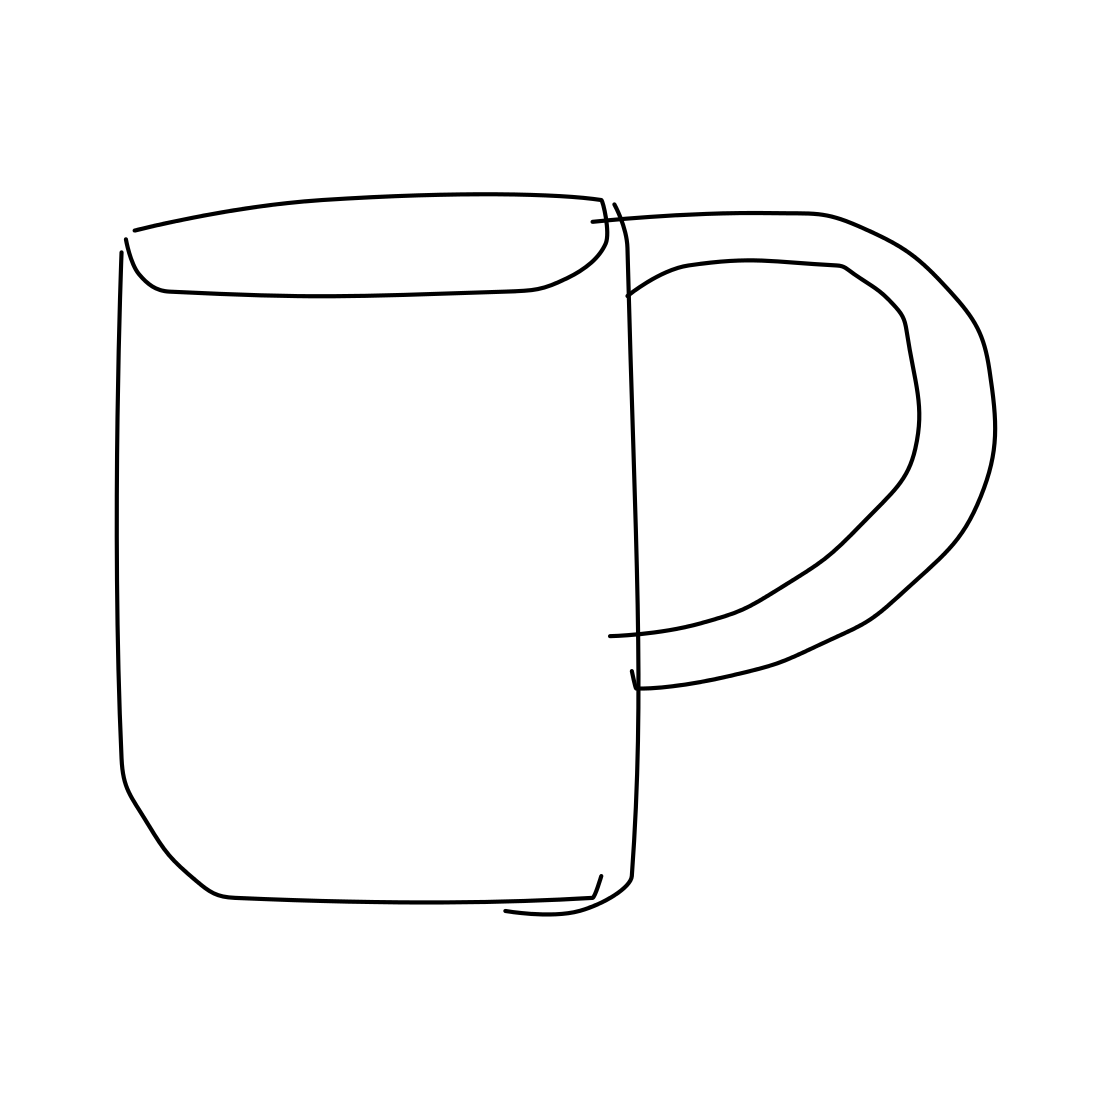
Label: beer-mug